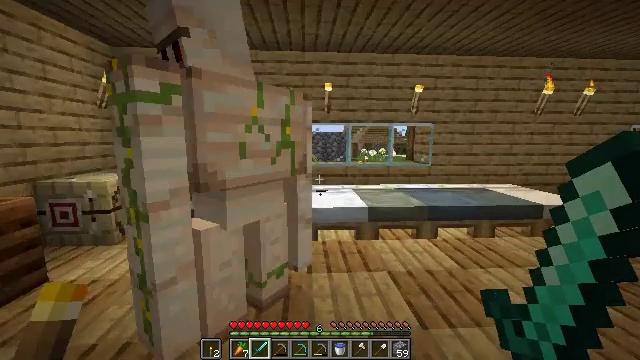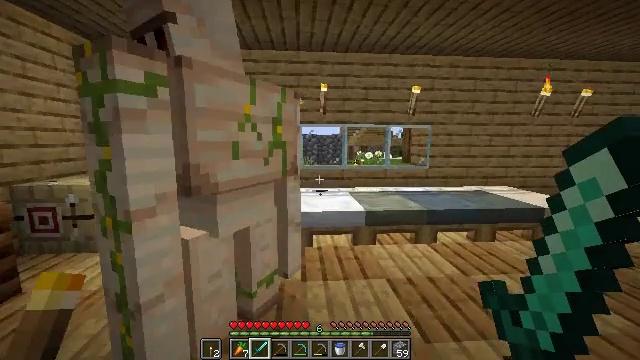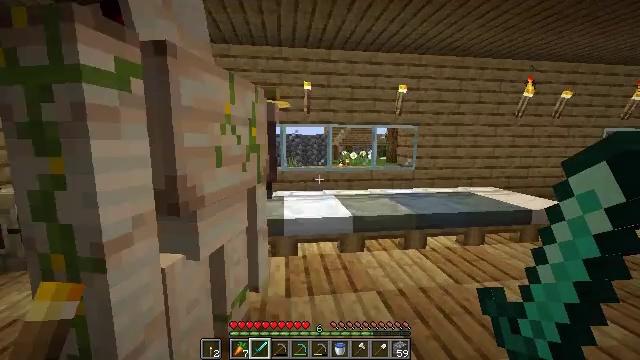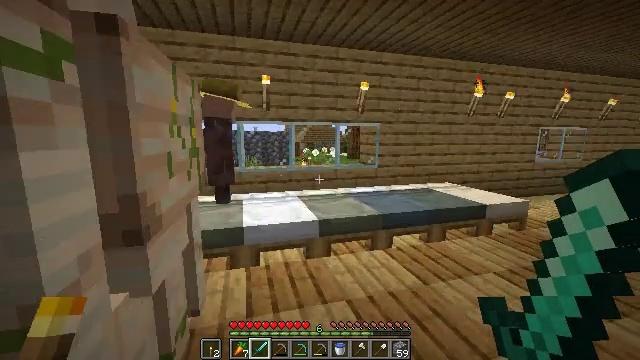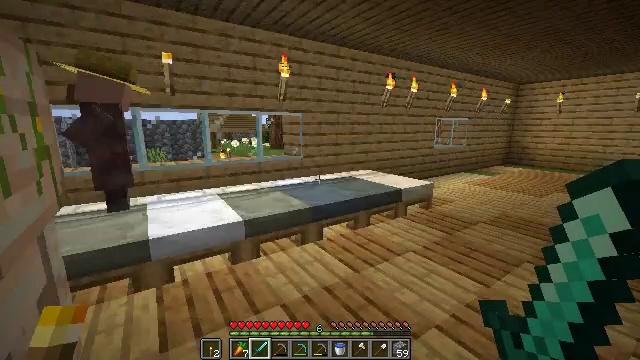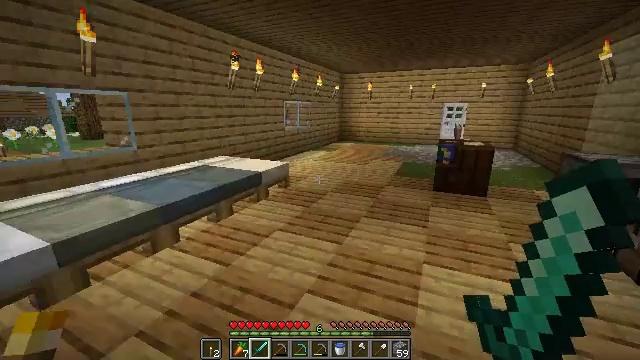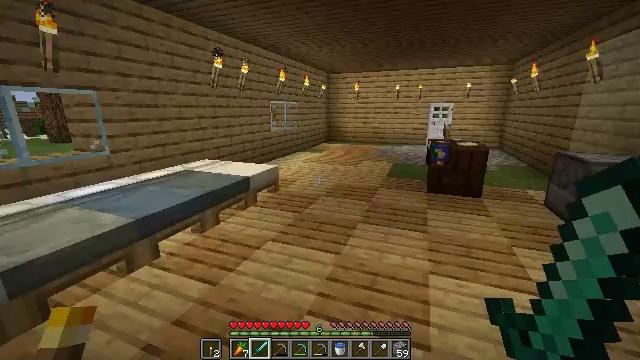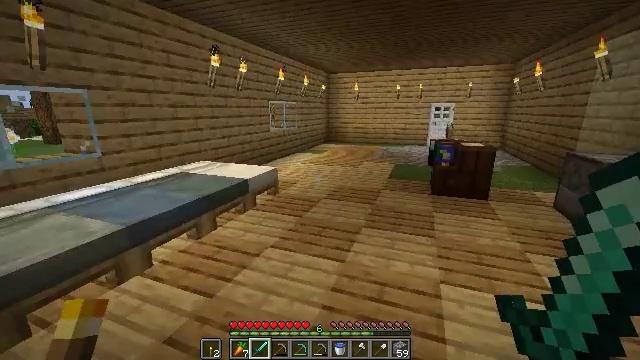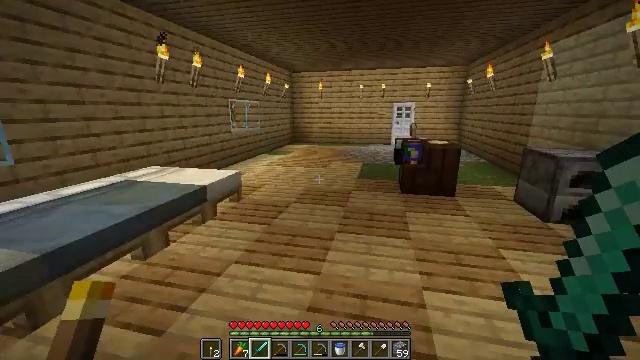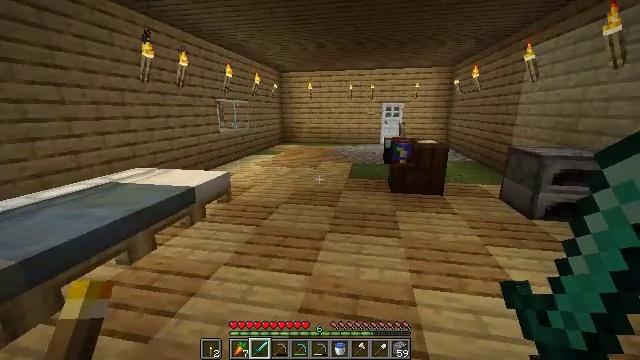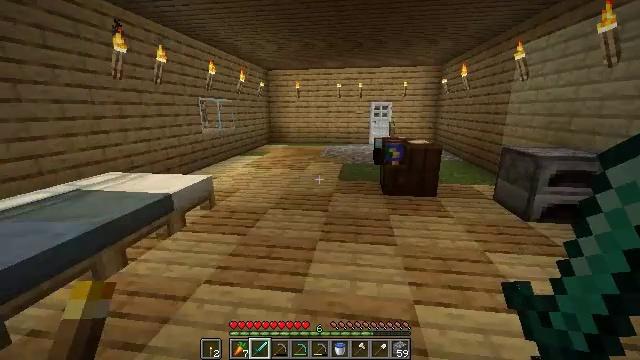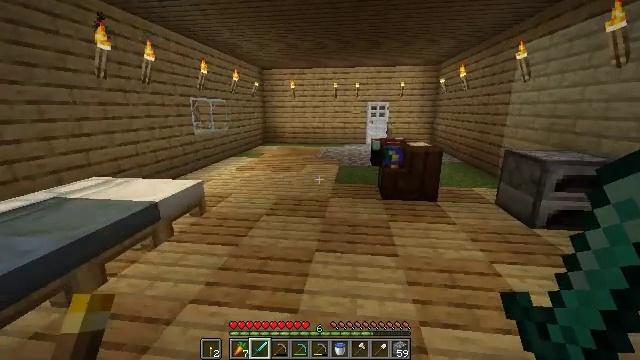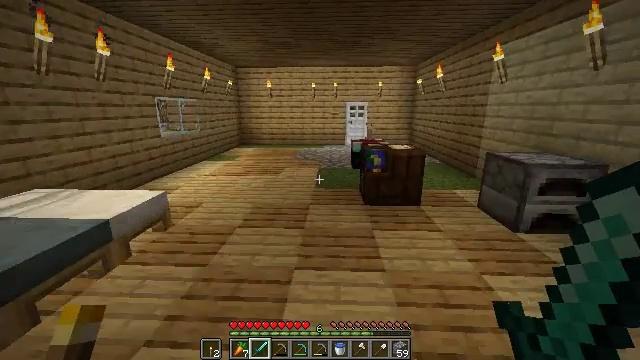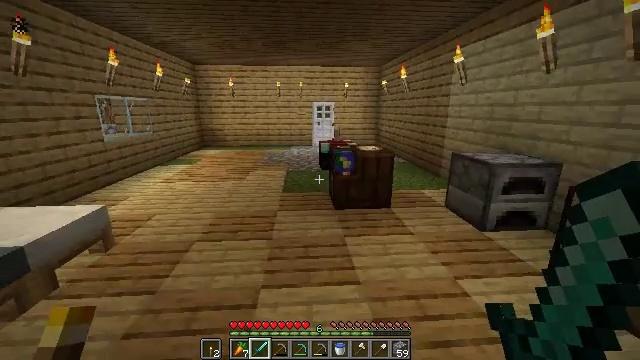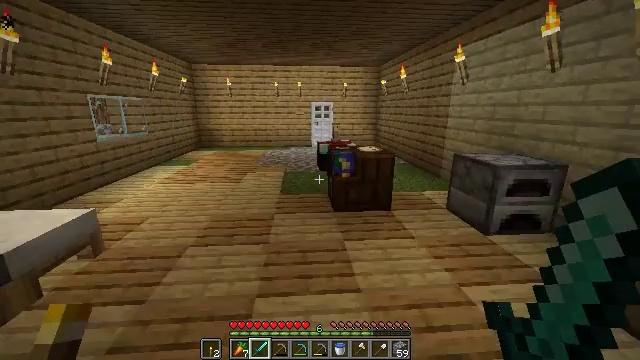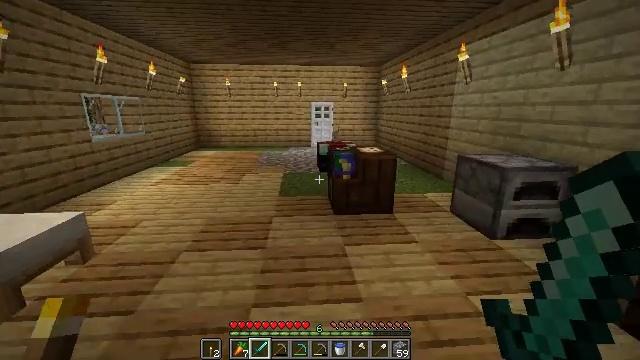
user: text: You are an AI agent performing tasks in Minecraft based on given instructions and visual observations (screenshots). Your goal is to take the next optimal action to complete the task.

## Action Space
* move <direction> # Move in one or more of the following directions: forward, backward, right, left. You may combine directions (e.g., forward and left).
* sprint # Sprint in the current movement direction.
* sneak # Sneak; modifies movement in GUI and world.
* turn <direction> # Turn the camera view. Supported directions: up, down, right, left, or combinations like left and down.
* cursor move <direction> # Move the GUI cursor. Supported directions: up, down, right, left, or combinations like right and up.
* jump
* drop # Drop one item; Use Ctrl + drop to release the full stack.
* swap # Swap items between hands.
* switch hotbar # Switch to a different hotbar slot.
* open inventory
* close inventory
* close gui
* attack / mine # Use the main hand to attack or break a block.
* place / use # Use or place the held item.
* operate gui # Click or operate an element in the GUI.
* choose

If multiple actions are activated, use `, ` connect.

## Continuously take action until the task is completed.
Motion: motion action
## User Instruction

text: Attack the oak planks to recycle it.
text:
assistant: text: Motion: move forward
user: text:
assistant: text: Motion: move forward, turn right
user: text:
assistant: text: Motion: move forward, turn right
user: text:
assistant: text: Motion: move forward, turn right and down
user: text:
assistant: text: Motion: move forward, turn right and down
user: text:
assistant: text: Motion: move forward, turn right
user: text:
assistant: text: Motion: move forward
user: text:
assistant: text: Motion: move forward, turn right
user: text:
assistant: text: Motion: move forward, turn right
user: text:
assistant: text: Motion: move forward, turn right
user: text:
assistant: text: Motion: move forward
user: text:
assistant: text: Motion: move forward, turn right
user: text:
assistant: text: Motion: move forward, turn right
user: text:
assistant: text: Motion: move forward
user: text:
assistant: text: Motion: move forward
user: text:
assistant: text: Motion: move forward
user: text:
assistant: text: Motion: move forward
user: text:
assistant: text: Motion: move forward
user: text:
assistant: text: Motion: move forward
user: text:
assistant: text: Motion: move forward
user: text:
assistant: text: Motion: move forward
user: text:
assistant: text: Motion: move forward
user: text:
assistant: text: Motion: move forward
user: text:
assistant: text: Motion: move forward
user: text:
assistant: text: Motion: move forward
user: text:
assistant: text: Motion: move forward, turn left
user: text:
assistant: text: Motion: move forward
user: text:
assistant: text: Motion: move forward, turn left
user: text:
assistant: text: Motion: move forward, turn left
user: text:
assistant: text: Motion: move forward